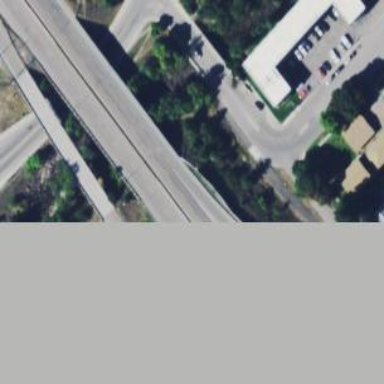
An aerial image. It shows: Asphalt bridge over motorway.